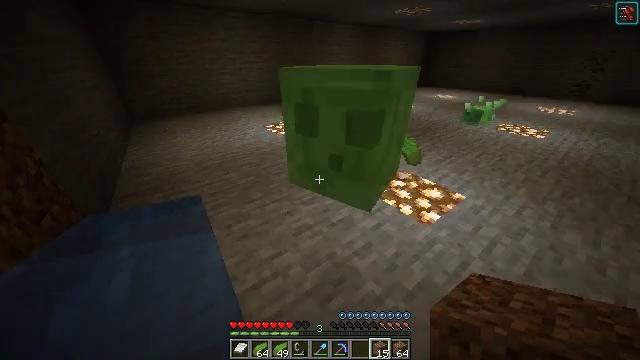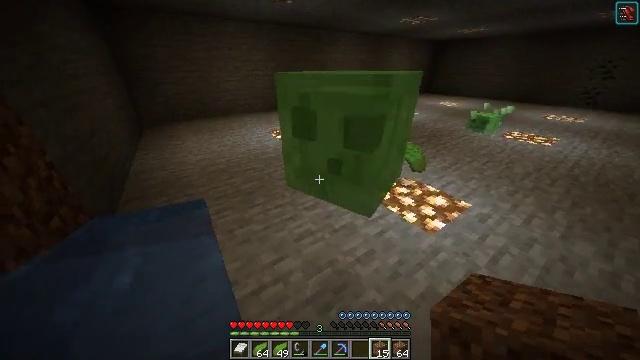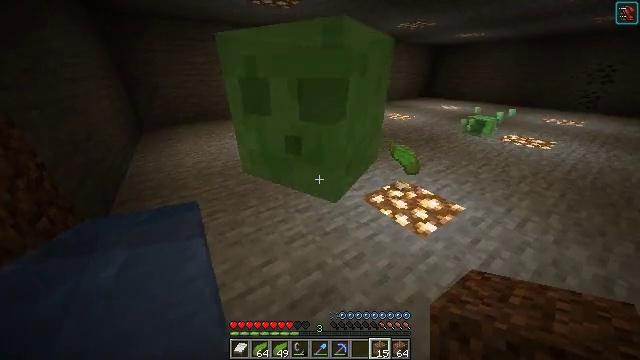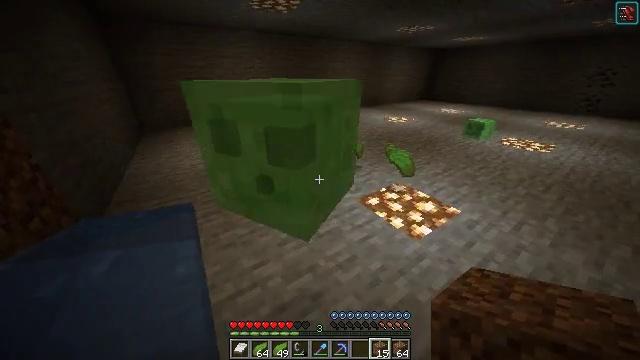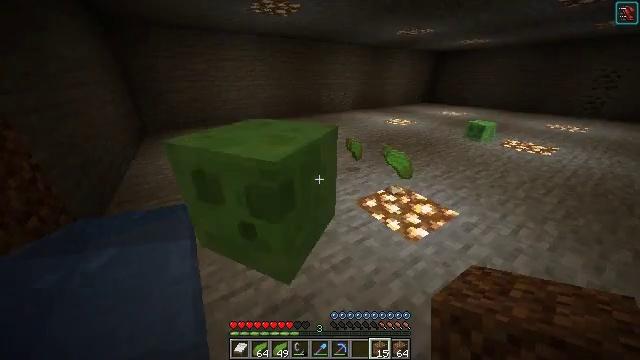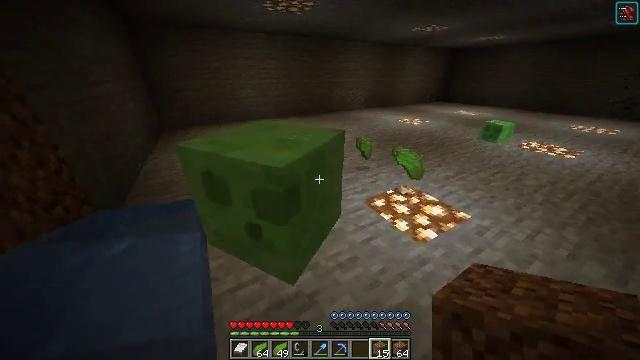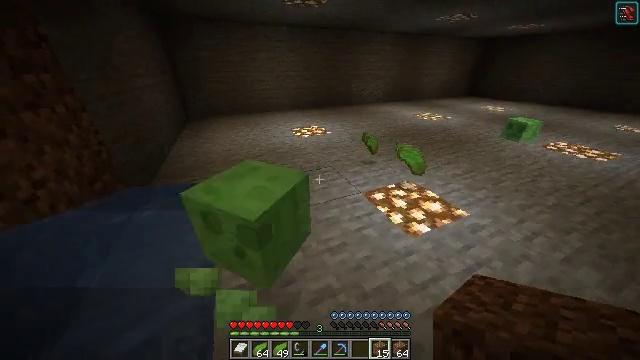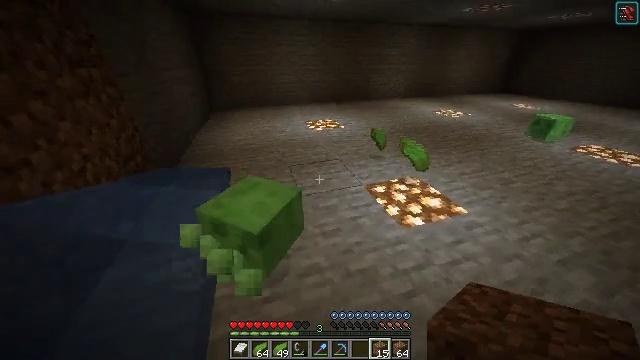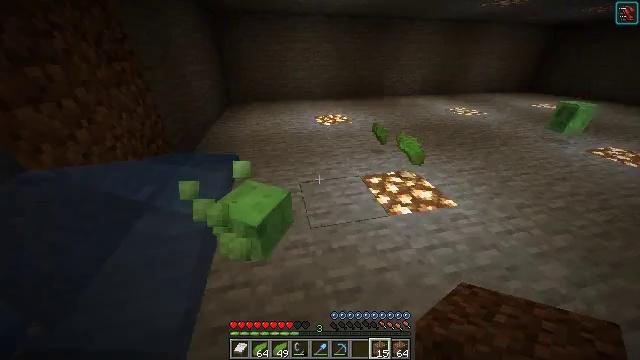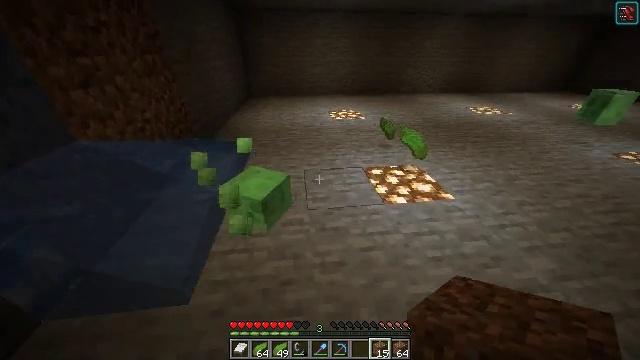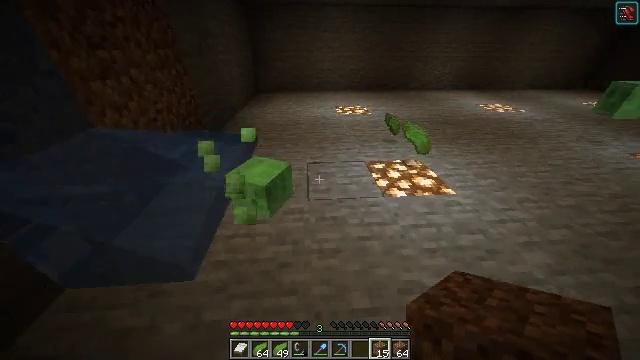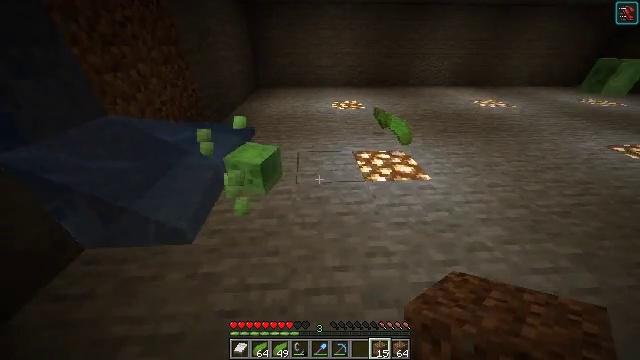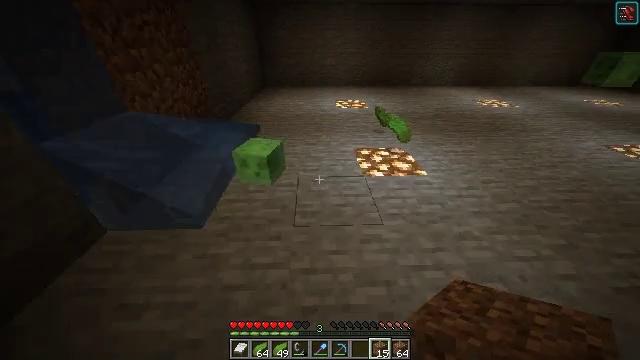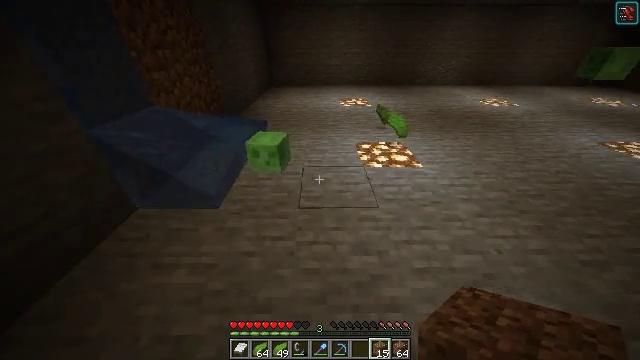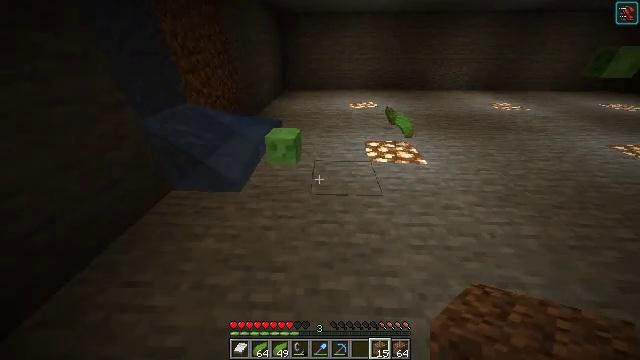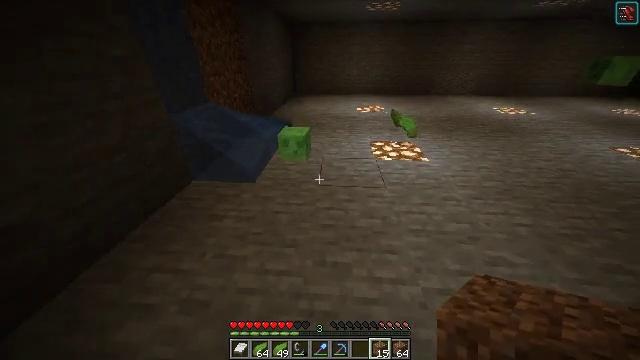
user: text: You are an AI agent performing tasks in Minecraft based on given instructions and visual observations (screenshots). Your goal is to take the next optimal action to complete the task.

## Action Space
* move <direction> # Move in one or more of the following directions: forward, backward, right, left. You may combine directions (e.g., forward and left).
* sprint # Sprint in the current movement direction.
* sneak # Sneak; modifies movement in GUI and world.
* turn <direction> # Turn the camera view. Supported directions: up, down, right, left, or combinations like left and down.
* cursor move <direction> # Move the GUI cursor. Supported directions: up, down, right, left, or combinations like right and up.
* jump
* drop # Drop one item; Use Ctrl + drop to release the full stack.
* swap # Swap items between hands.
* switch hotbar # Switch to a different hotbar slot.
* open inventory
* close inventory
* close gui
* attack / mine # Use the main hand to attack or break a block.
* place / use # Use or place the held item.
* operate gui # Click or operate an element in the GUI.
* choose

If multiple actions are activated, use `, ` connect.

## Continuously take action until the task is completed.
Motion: motion action
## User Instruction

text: Kill enemies.
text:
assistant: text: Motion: move back and move right, turn left and up
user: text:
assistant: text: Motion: move back and move right
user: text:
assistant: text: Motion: move back and move right
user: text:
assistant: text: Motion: move back and move right
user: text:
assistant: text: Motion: move back and move right, turn left
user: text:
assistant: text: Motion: move back and move right, turn left and down
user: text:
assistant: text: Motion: move back and move right, turn left and down
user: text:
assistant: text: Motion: move back and move right, turn left
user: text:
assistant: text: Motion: move back and move right, turn left
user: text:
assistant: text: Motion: move back and move right, turn left and down
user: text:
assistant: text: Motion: move back
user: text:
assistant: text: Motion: move back, turn left
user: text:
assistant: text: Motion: move back, turn left
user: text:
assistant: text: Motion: move back, turn left and up
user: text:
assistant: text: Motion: move back, turn left and up
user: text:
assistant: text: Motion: move back, turn left and up
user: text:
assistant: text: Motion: turn left and up
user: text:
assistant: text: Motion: turn left
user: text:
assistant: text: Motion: no_op
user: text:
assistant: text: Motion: no_op
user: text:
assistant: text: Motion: no_op
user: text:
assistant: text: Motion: no_op
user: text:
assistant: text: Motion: no_op
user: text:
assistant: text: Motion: no_op
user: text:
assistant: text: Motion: no_op
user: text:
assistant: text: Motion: no_op
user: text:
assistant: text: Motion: no_op
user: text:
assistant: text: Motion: no_op
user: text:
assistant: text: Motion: no_op
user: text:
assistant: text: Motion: no_op